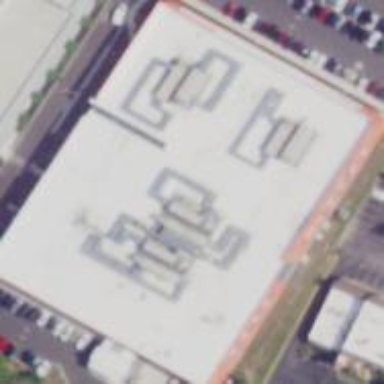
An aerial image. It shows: Clinic building offering healthcare services.